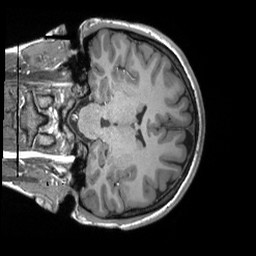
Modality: T1w
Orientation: coronal
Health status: ill
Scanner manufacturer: siemens
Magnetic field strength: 3 T
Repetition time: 2.3 s
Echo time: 0.00243 s